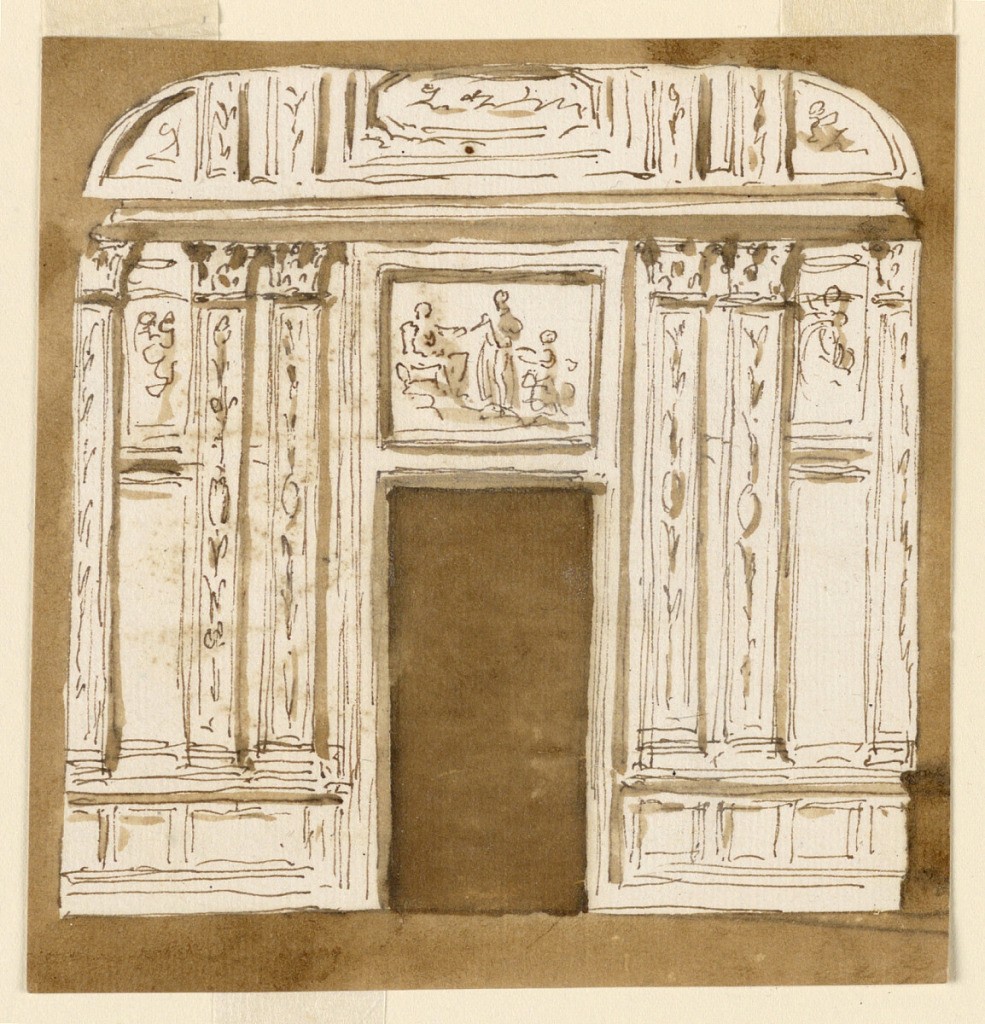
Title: Door wall elevation
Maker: Giuseppe Barberi, Italian, 1746–1809
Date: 1789–1793
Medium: Pen and brown ink, brush and brown wash on off-white laid paper
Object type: Drawing
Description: Door wall elevation for the Noble Cabinet, Palazzo Altieri.